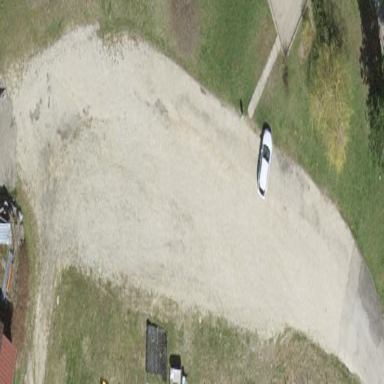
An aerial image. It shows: Unpaved parking area.